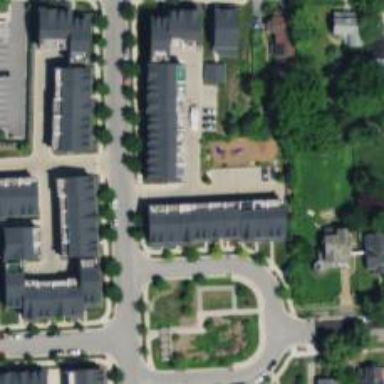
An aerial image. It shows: Alley classified as service road.